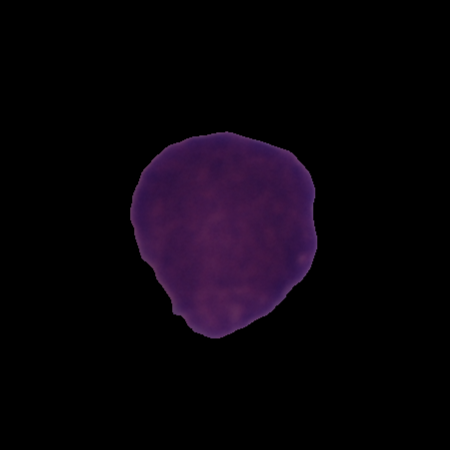
Label: cancer